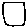
Label: square